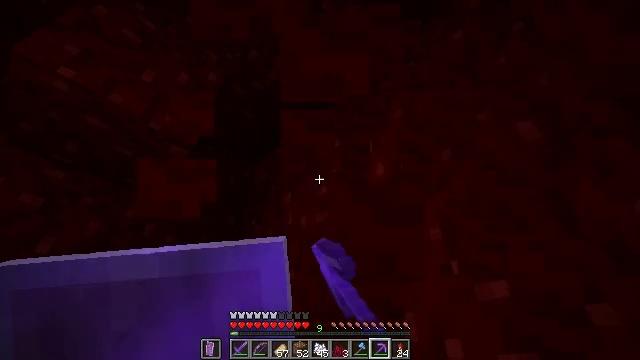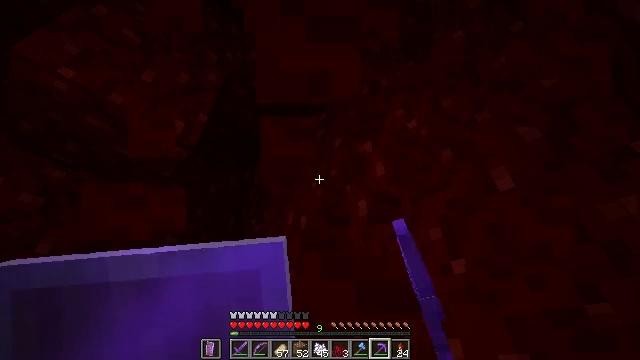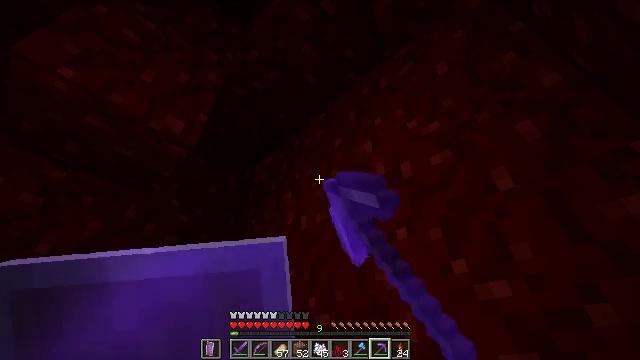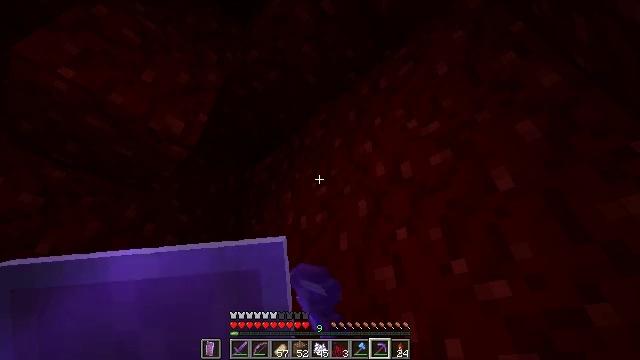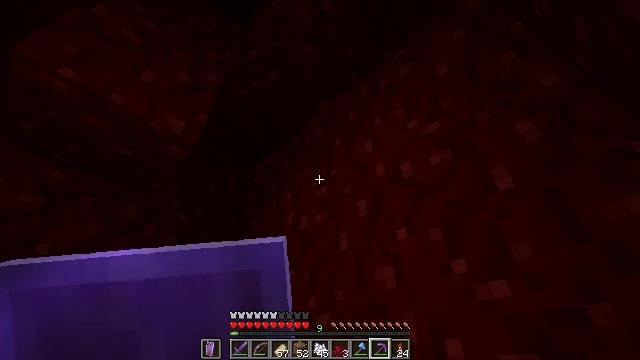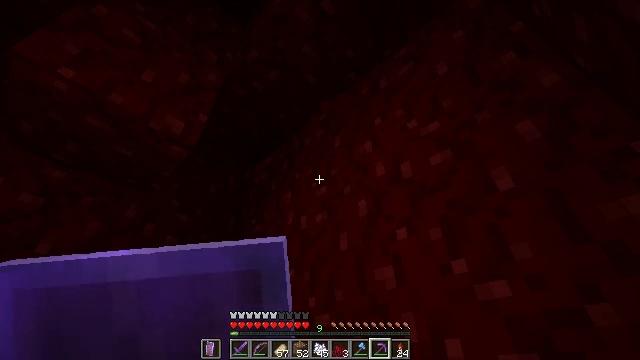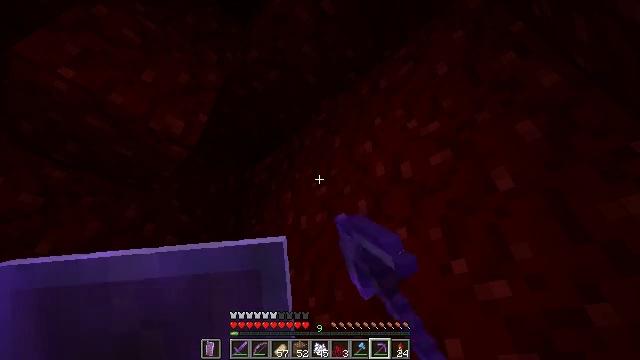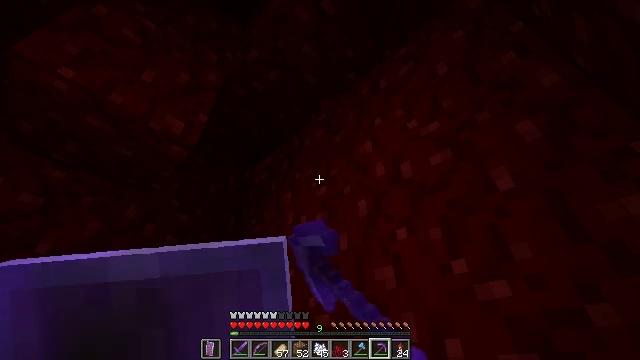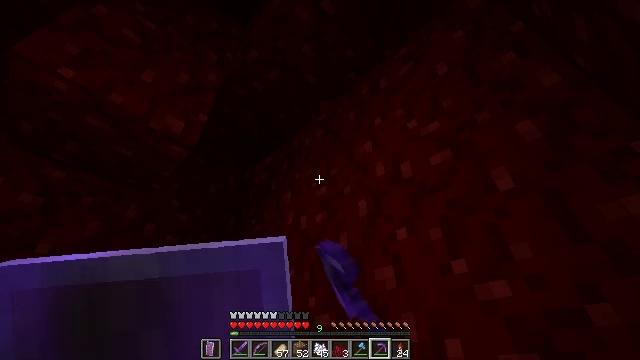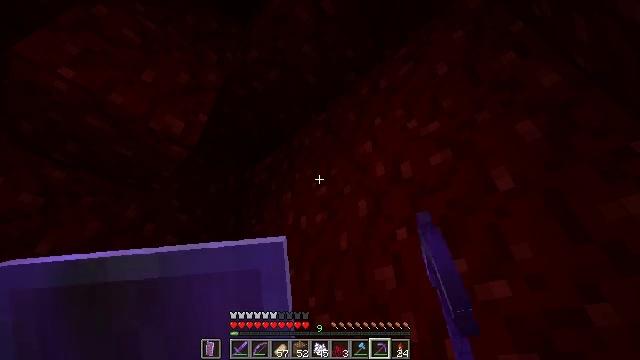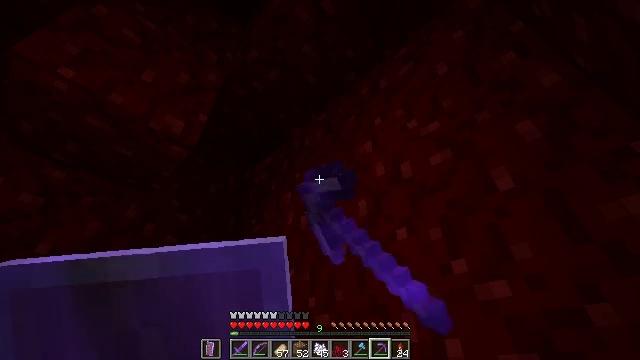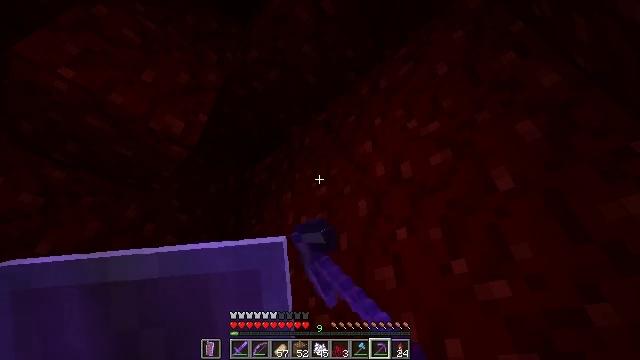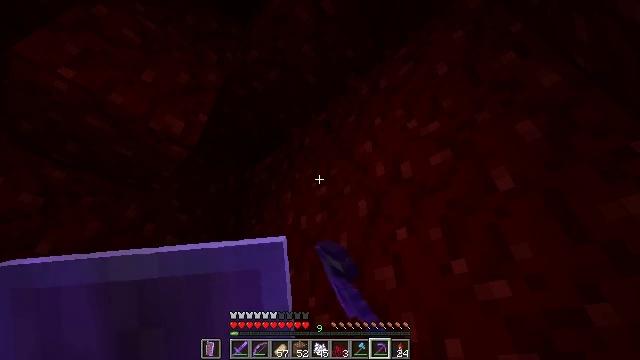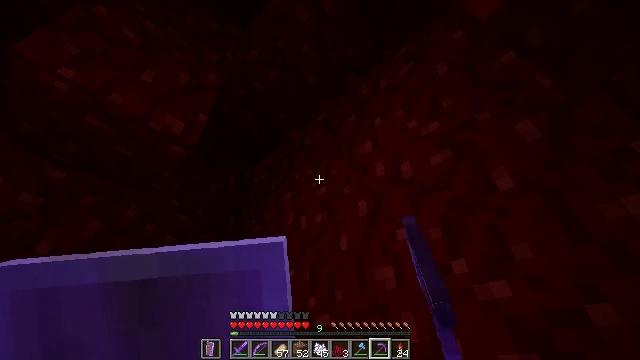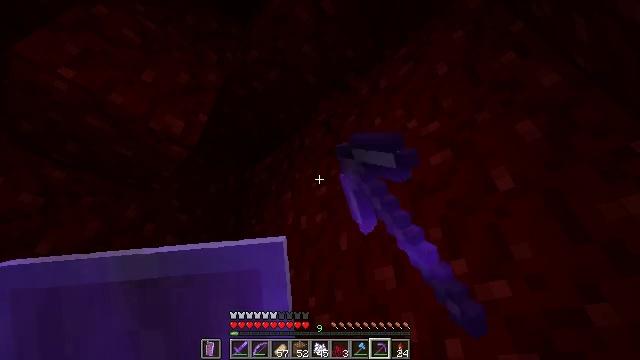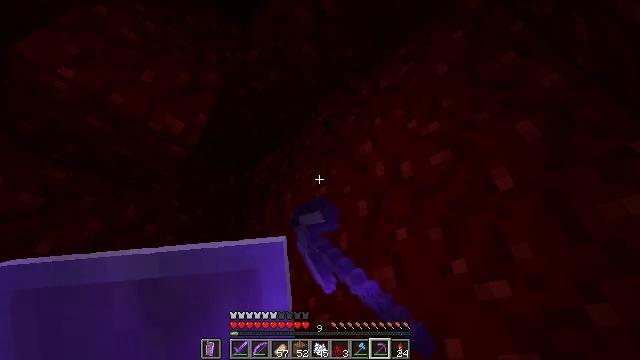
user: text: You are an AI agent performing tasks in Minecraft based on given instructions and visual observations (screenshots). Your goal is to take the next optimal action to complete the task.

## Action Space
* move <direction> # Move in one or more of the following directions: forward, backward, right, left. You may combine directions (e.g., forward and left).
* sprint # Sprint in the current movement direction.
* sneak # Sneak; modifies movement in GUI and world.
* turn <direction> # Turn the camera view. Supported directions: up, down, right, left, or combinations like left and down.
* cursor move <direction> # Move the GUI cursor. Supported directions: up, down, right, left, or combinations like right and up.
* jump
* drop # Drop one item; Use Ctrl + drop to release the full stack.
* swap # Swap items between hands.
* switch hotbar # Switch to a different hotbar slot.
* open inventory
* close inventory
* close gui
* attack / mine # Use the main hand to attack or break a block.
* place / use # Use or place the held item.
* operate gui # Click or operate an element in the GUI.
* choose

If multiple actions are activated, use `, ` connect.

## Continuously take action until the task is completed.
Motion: motion action
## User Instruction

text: Gather the nether wart block from a crimson forest.
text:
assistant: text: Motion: attack / mine
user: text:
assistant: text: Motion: attack / mine
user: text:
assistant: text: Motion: attack / mine
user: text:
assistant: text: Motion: attack / mine
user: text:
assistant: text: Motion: attack / mine
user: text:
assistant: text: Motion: attack / mine
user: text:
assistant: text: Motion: attack / mine
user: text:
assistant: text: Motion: attack / mine
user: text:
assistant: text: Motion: attack / mine
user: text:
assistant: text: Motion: attack / mine
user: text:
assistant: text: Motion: attack / mine
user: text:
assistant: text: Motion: attack / mine
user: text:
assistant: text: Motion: attack / mine
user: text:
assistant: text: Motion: attack / mine
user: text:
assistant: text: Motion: attack / mine
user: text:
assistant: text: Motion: attack / mine
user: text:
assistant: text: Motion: attack / mine
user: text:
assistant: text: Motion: no_op
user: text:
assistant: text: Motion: no_op
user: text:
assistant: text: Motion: no_op
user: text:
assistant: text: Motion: no_op
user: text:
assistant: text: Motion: no_op
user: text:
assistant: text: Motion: no_op
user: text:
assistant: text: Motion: no_op
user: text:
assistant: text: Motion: no_op
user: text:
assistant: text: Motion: no_op
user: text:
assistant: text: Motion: no_op
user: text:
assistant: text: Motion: no_op
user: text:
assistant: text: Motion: no_op
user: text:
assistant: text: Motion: no_op